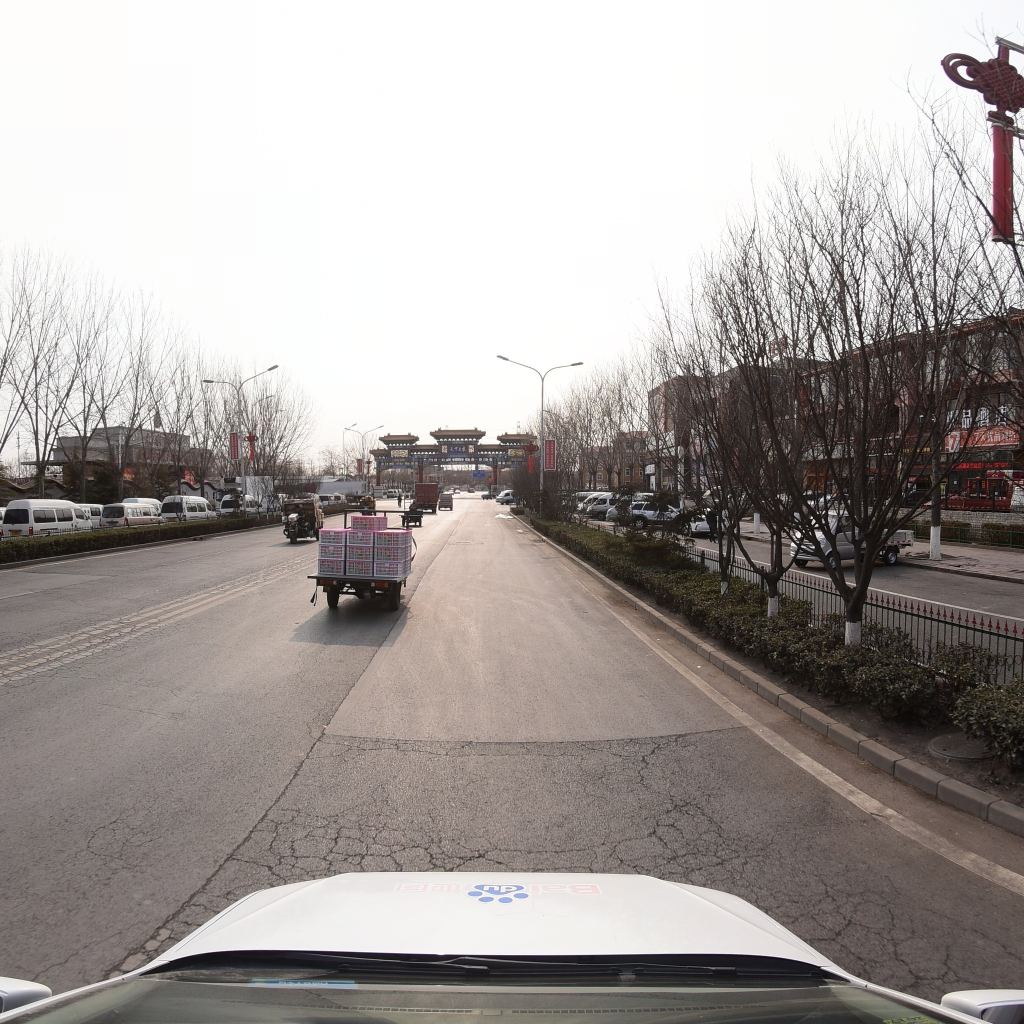
Region: Fengtai
Road damage annotations: alligator crack, alligator crack, manhole cover, transverse crack, alligator crack, longitudinal crack, longitudinal crack